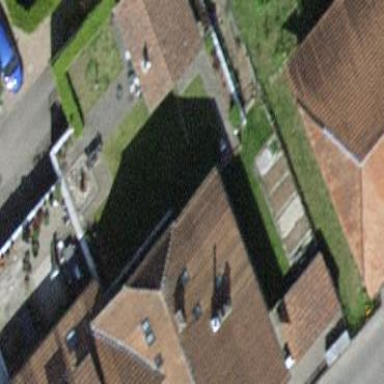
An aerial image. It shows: Residential building.